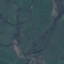
Land use / land cover class: Pasture